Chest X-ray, PA view. Patient: 25 years old, sex F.
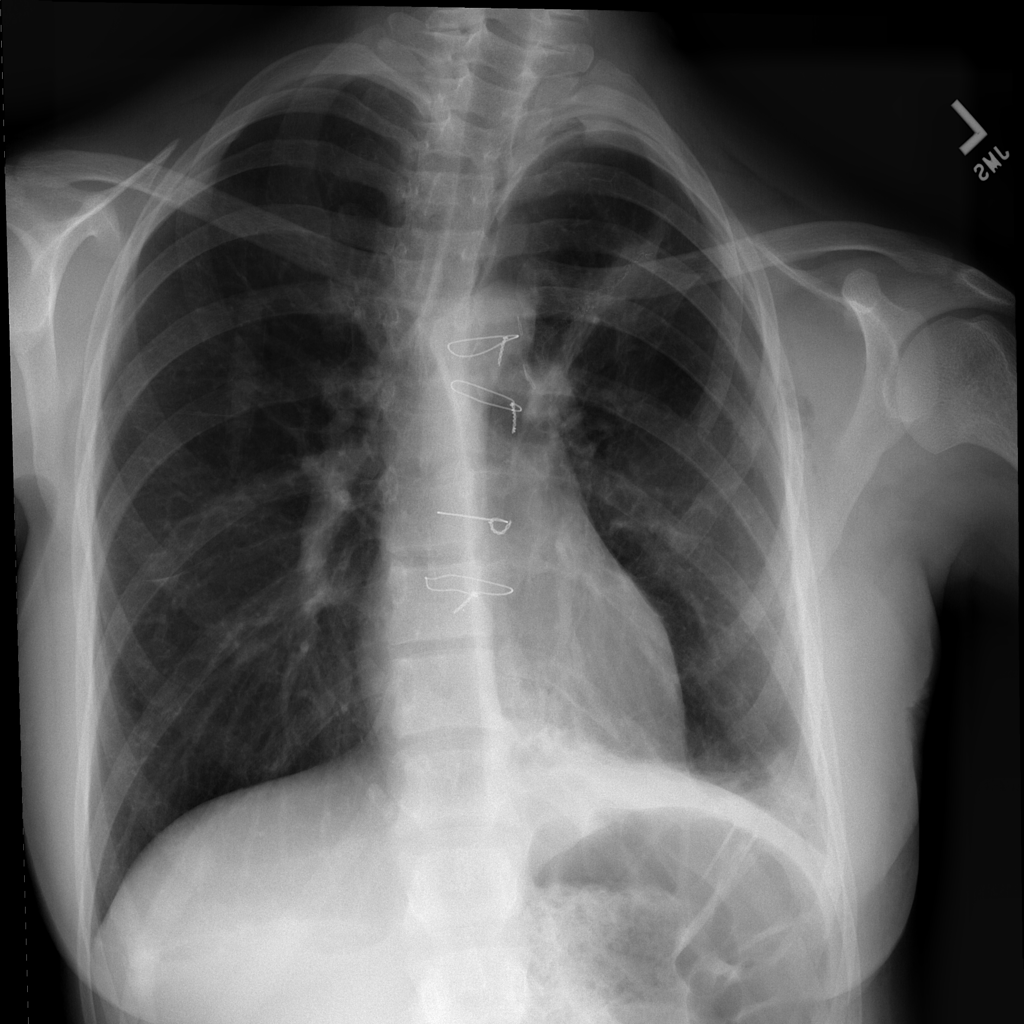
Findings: Effusion, Emphysema, Pneumothorax